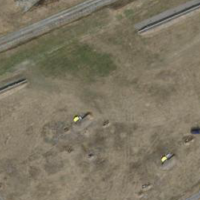
EUNIS habitat code: 23
Species observed at this site:
Oedipoda caerulescens
Pseudochorthippus parallelus